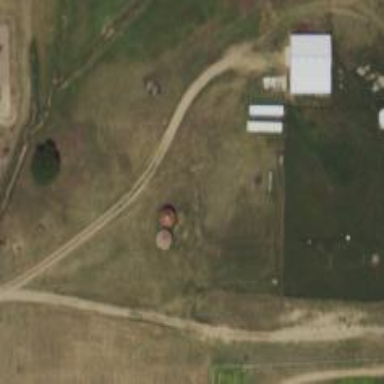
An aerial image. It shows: Silo.